Aerial crown-view tile of a tropical tree (Barro Colorado Island, Panama), acquired 20241112:
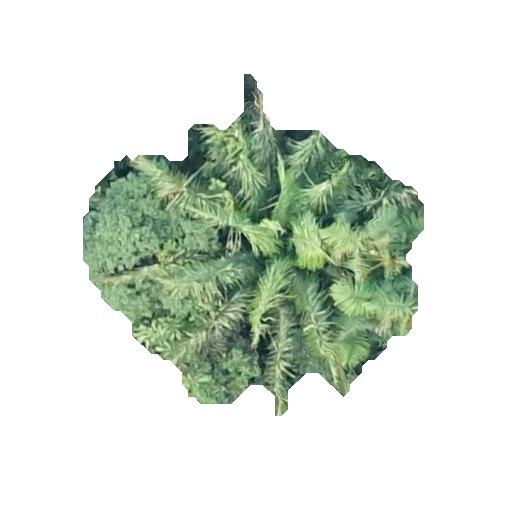
Species: Attalea butyracea
GBIF accepted scientific name: Attalea butyracea
Crown area: 111.025 m²